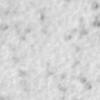
Label: no_change